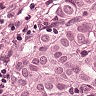
Metastatic tissue present: yes